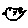
Label: bird